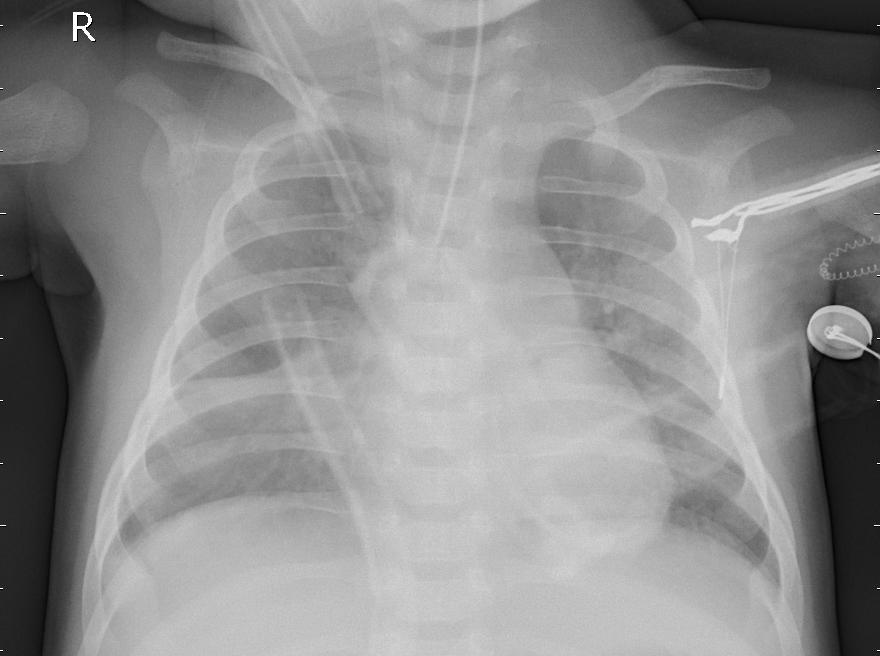
Diagnosis: PNEUMONIA